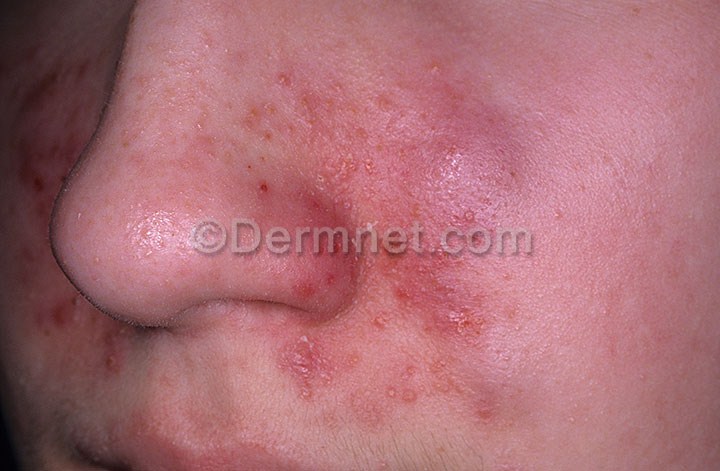
Disease: Psoriasis pictures Lichen Planus and related diseases